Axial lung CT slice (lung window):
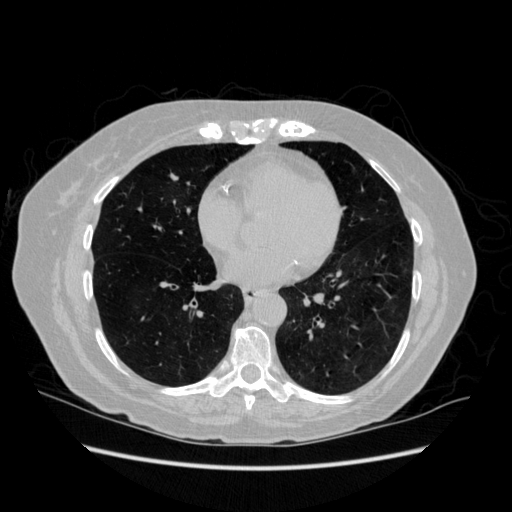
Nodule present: yes
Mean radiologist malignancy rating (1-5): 2.667